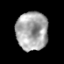
Tissue: prostate
Cell type: T cells
Senescence score: 0.7646
Nuclear area (px): 1198
Mean DAPI intensity: 167.569